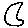
Label: moon